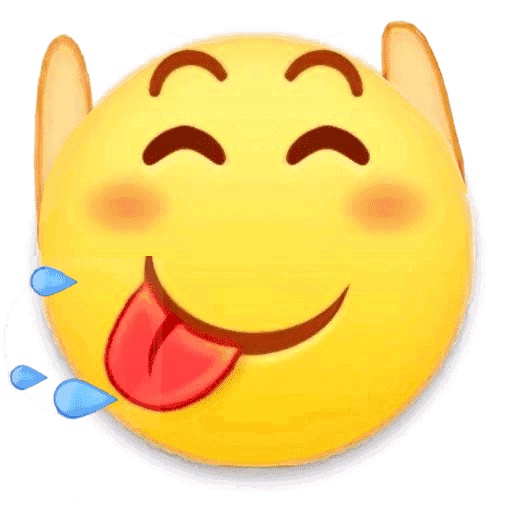
Label: emoji